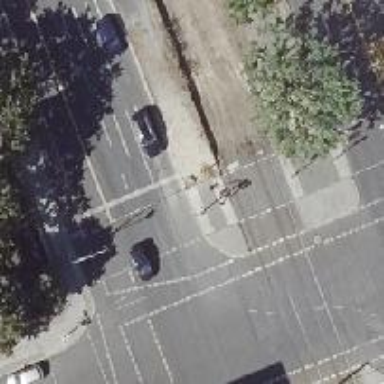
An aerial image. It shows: Footway located on traffic island.